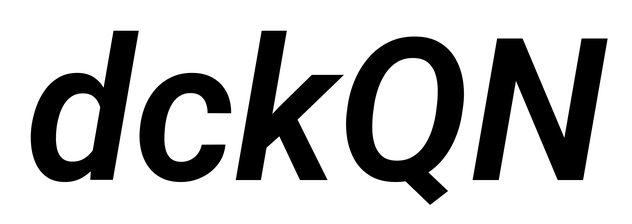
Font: Roboto-Italic_SemiBold_Italic